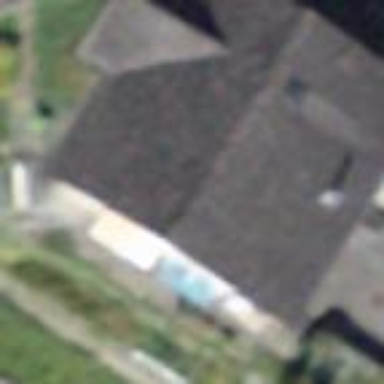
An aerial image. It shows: Gabled building with black eternit roof.